Question: Im using 'foursquare API' to get some locations around me, but when the name of that place wasn't in english, the name will be like follows:
'''
name = "\U0645\U0633\U062c\U062f \U0627\U0644\U0633\U064a\U062f\U0629 \U0639\U0627\U0626\U0634\U0629 | Aisha Mosque";
'''
i tried to convert the 'response' to a UTF-8 but nothing changed.
Here is my code:
'''
-(void)setUpLocations{
NSURL *url = [NSURL URLWithString: @"https://api.foursquare...."];
NSData *data = [NSData dataWithContentsOfURL:url];
NSError *error = nil;
NSDictionary *json = [NSJSONSerialization JSONObjectWithData:data options:0 error:&error];
NSLog(@"Response: %@",[[[json objectForKey:@"response"]objectForKey:@"groups"]valueForKey:@"items"]);
}
'''
And the log result is:
> '''
contact = {
};
id = 51712507498ec4e8c5ae9f48;
likes = {
count = 0;
groups = (
);
};
location = {
address = Abdoun;
cc = JO;
city = Amman;
country = Jordan;
distance = 3819;
lat = "31.95406043797281";
lng = "35.88095228186612";
};
name = "\U0645\U0633\U062c\U062f \U0627\U0644\U0633\U064a\U062f\U0629 \U0639\U0627\U0626\U0634\U0629 | Aisha Mosque";
restricted = 1;
stats = {
checkinsCount = 43;
tipCount = 2;
usersCount = 23;
};
verified = 0;
},
'''
Any Suggestions ??
here is how i extract the data from the dictionary:
'''
NSDictionary *dic = [[[[json objectForKey:@"response"]objectForKey:@"groups"]valueForKey:@"items"] copy];
namesArray = [[NSArray alloc]initWithArray:[self removeWhiteSpaces:[dic valueForKey:@"name"]]];
-(NSArray *)removeWhiteSpaces:(NSDictionary *)dic{
NSString *str = [NSString stringWithFormat:@"%@",dic];
NSString *str2 = [str stringByReplacingOccurrencesOfString:@"\n" withString:@""];
NSString *secondString = [str2 stringByReplacingOccurrencesOfString:@" " withString:@""];
NSString *thirdString = [secondString stringByReplacingOccurrencesOfString:@"(" withString:@""];
NSString *forthString = [thirdString stringByReplacingOccurrencesOfString:@")" withString:@""];
NSString *fifthString = [forthString stringByReplacingOccurrencesOfString:@"\"" withString:@""];
NSArray *items = [fifthString componentsSeparatedByString:@","];
return items;
}
'''
And in the 'UITableView':
'''
cell.textLabel.text = [NSString stringWithFormat:@"Name: %@ ",[namesArray objectAtIndex:indexPath.row] ];
'''
After trying @Martin R answer i got the same results:
'''
NSDictionary *dic = [[[[json objectForKey:@"response"]objectForKey:@"groups"]valueForKey:@"items"] copy];
NSString *value =[dic valueForKey:@"name"];
NSLog(@"%@", value);
UILabel *lbl = [[UILabel alloc]initWithFrame:self.view.frame];
lbl.numberOfLines = 0;
lbl.text = [NSString stringWithFormat:@"%@",value];;
[self.view addSubview:lbl];
'''
and here is an image of the result
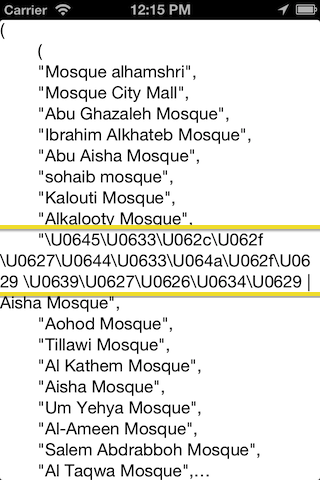
Answer: There is no problem.
NSLog() calls the 'description' method of 'NSDictionary' and 'NSArray', and that prints all non-ASCII characters as '\Unnnn' escape sequence.
If you extract the string values from the dictionary and print that you will see
that everything is correct.
Simple example:
'''
NSDictionary *dict = @{ @"currency": @"EUR" };
NSLog(@"%@", dict);
// Output: { currency = "\U20ac"; }
NSString *value = dict[@"currency"];
NSLog(@"%@", value);
// Output: EUR
'''
---
The problem seems to be in your 'removeWhiteSpaces:' method, because
'''
NSString *str = [NSString stringWithFormat:@"%@",dic];
'''
already uses the 'description' method to convert the dictionary to a string,
and the following 'stringByReplacingOccurrencesOfString' calls are a (sorry!) very bad
method to fix that.
You should access the dictionary keys with 'objectForKey' instead, or enumerate
the dictionary with 'for (NSString *key in dic) { ... }' and build the desired
array.
---
From the JSON data (posted in chat discussion) it seem that you just need
'''
NSArray *itemsArray = json[@"response"][@"groups"][0][@"items];
NSArray *namesArray = [itemsArray valueForKey:@"name"];
'''
Note that "groups" is an with one element.